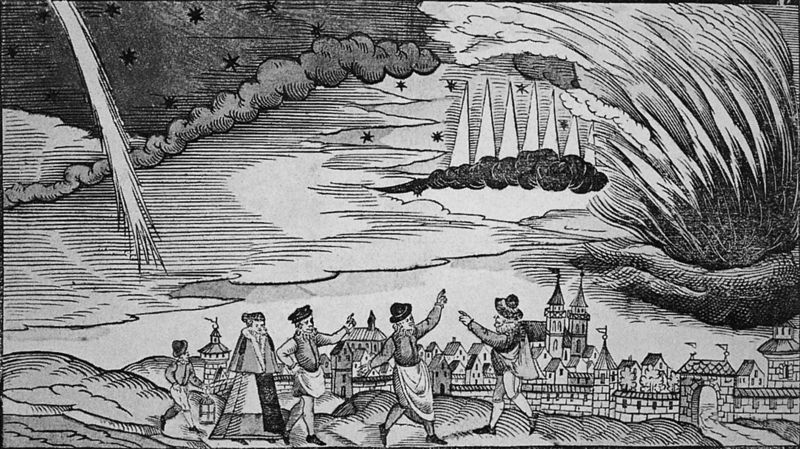
Titel: Ein Nordlicht über Nürnberg 5.10.1591
Standort: Herstellungsort: Nürnberg (EU - D - B)
Schlagwörter: feuer, himmel, stadt, frau, hut, männer, haus, wolke, häuser, berge, mauer, türme, sterne, göttlicher blitz